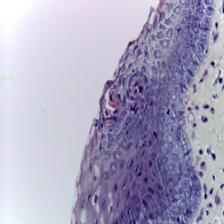
Diagnosis: Normal